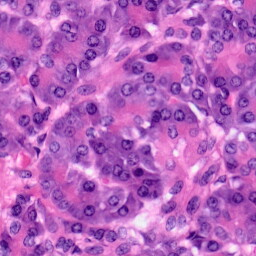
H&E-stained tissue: Pancreatic